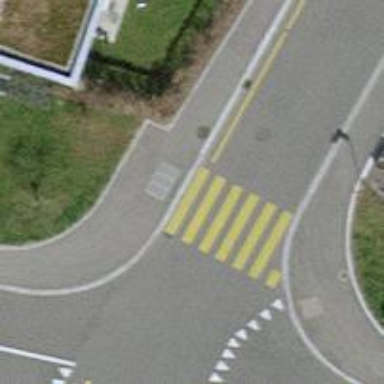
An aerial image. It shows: Marked zebra crossing on the road.